Field crop: tomato
Growth stage: 1
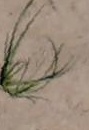
Species: cyperus